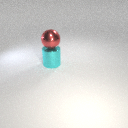
large red metal sphere above large cyan metal cylinder